Question: I am working on C# encapsulation from Tutorialspoint.com. And I read this <URL> question from Stackoverflow. I read answer and i understood access specifiers in teoric. Now I want to make console application with this subject in visual studio.
> > > > > >
Variables or methods with public access specifier are accessed from same assembly and different assembly. But this station is different in internal description. Internal types variables and methods can accessed only same assembly but not different assembly in c#. I want to test this station in C#.So that i create two project and call method or variables between each other.

'''
using System;
using System.Collections.Generic;
using System.Linq;
using System.Text;
using System.Threading.Tasks;
namespace TutorialsPoint.Encapsulation
{
public class PublicEncapsulation
{
//member variables
public double length;
public double width;
public double GetArea()
{
return length * width;
}
public void Display()
{
Console.WriteLine("Length: {0}", length);
Console.WriteLine("Width: {0}", width);
Console.WriteLine("Area: {0}", GetArea());
}
}
}
'''
Above code is my 'PublicEncapsulation.cs' and i should call its members from other assembly.My other assembly project's class is Program.cs. I want to connect PublicEncapsulation.cs's members from Program.cs(other assembly). How can i do this calling operation from other assemblies in c#.
'''
using System;
using System.Collections.Generic;
using System.Linq;
using System.Text;
using System.Threading.Tasks;
using System.Runtime.CompilerServices;
using System.Collections;
namespace CallOtherAssemblyVariablesOrMethods
{
class Program
{
static void Main(string[] args)
{
/*Call PublicEncapsulation.cs's members in there.*/
}
}
}
'''
Above class is Program.cs. I want to call other asssembly PublicEncapsulation.cs's members in here.
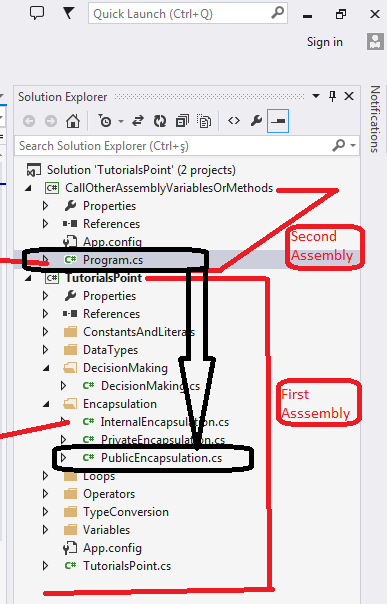
Answer: 2 days ago i have an simple problems. I solved my my problems with Stackoverflow. I wanted to see difference between internal and public access specifier. And then i created two project to see difference of them. If i could call public methods and couldn't call internal methods from other assembly and then theoretical knowledge is supported with C# console application. I wanted to do this. But i can't see other project's public members. And then i found solution in this <URL> tutorial. I should have added reference in project with right click.
> statements to your files in 'TutorialsPoint'.
Many thanks to everyone...